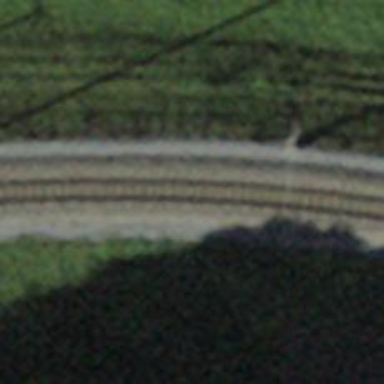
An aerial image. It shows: Narrow-gauge railway track with electrified contact line. The railway has one track.